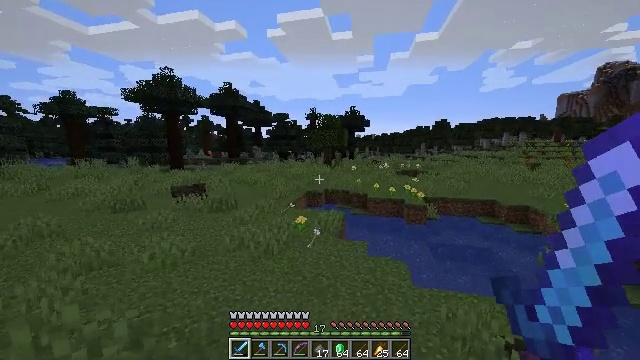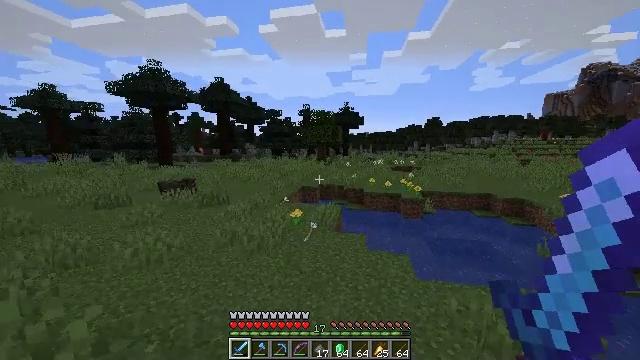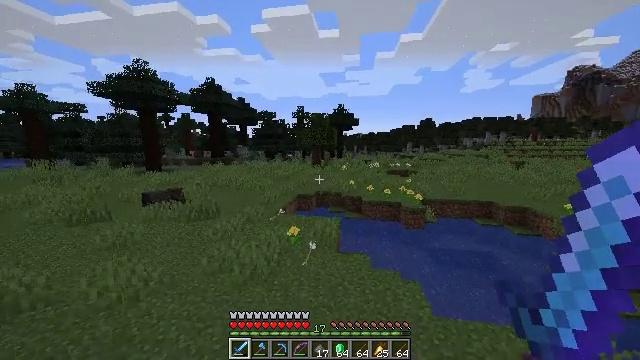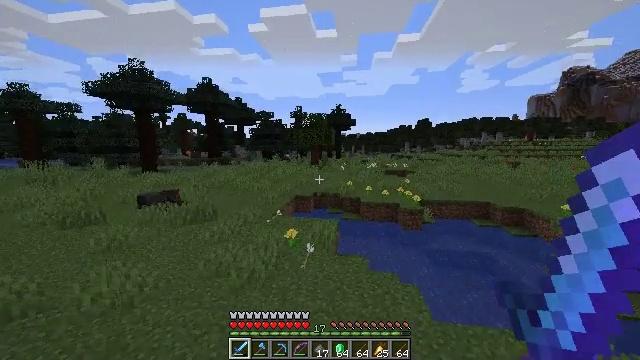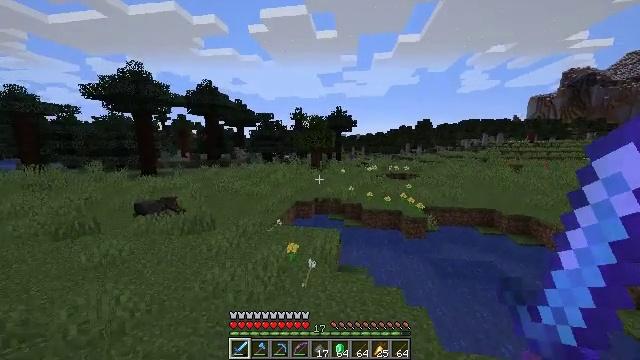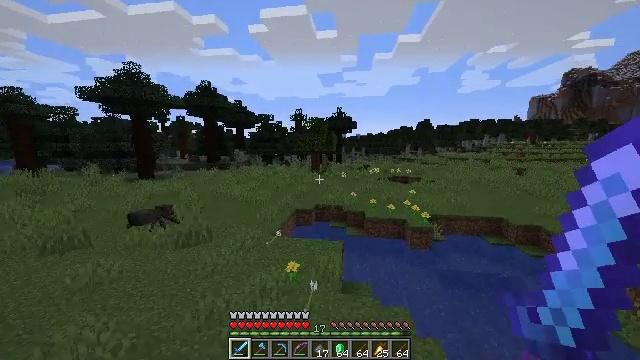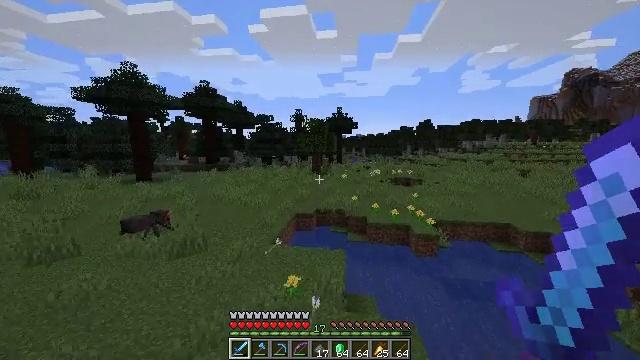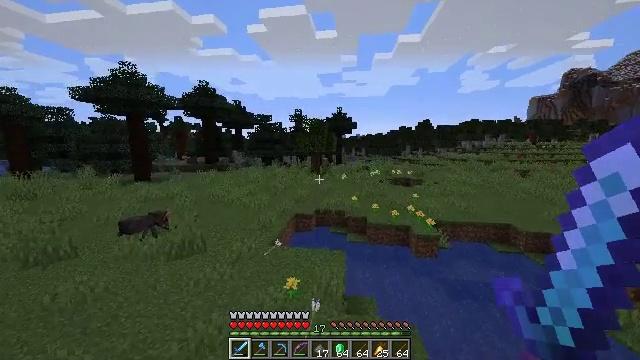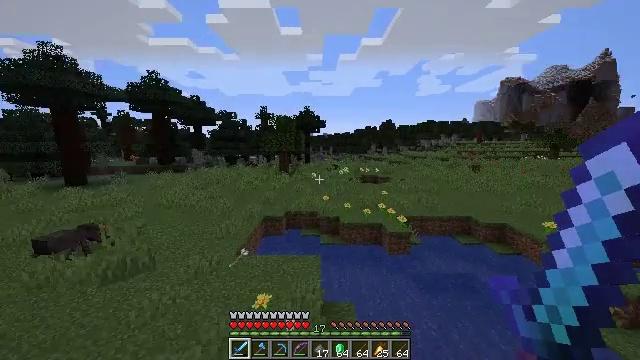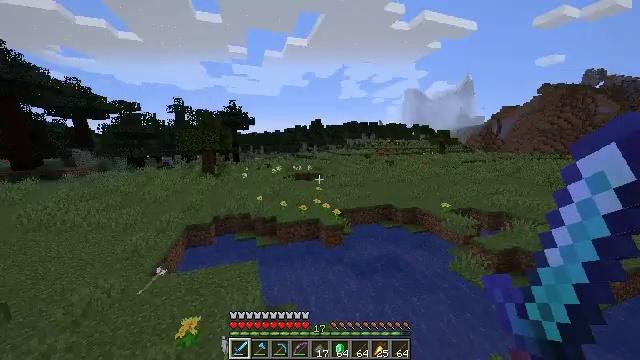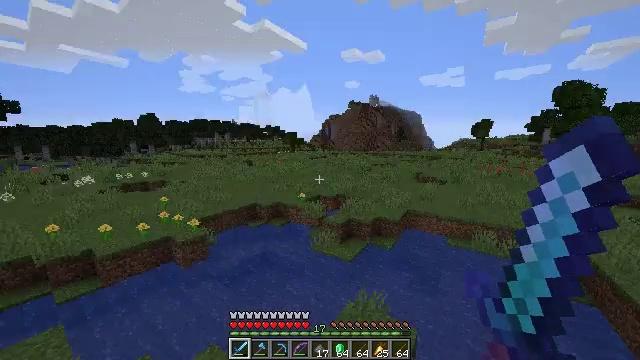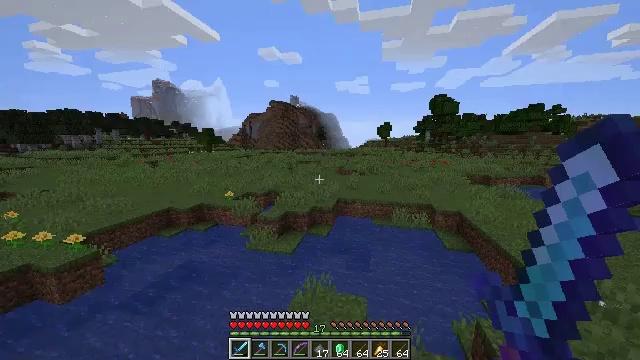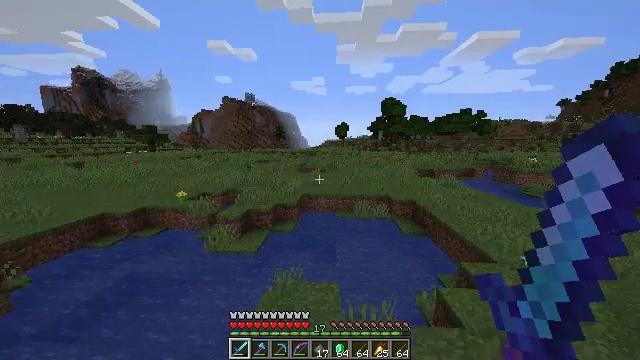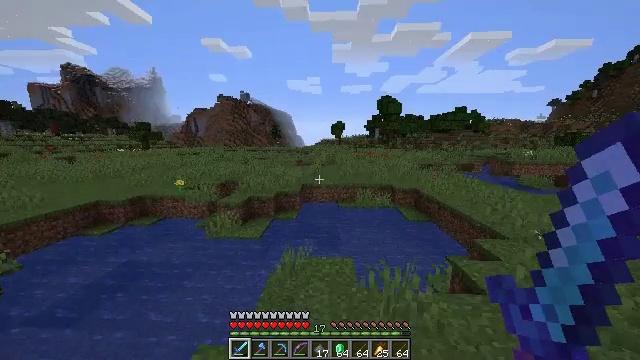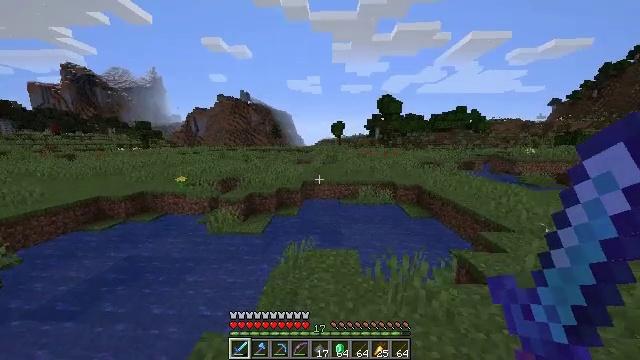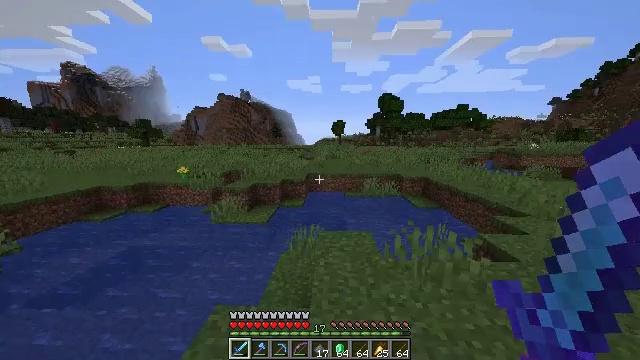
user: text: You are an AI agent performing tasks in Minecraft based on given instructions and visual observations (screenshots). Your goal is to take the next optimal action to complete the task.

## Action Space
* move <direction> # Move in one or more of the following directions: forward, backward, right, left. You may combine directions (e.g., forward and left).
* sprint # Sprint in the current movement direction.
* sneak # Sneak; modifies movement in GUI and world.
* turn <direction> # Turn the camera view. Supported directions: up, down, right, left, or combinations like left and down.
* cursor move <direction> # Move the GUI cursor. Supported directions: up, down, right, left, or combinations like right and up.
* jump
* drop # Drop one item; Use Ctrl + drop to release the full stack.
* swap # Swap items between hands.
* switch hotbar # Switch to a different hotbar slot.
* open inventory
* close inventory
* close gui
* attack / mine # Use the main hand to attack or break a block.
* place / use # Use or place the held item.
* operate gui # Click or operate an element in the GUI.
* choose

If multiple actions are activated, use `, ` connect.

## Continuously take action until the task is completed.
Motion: motion action
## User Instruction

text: Craft a firework rocket.
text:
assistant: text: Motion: move forward, sprint, turn right, jump
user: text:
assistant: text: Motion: move forward, sprint, turn right, jump
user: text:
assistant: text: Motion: move forward, sprint, jump
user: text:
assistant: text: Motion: move forward, sprint, jump
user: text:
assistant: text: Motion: move forward, sprint, jump
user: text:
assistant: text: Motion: move forward, sprint, jump
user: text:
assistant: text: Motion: move forward, sprint, jump
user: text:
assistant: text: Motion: move forward, sprint, turn right, jump
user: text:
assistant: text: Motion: move forward, sprint, turn right, jump
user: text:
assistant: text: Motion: move forward, sprint, turn right, jump
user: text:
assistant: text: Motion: move forward, sprint, turn right
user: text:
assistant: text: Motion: move forward, sprint, turn right
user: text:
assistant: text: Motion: move forward, turn right
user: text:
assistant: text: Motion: move forward
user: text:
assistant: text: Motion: move forward and move right, sprint
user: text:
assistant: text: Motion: move forward and move right, sprint
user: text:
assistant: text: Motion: move forward and move right, sprint
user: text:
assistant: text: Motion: move forward and move right, sprint, turn right
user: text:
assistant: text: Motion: move forward and move right, sprint, turn right
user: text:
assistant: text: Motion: move forward and move right, sprint
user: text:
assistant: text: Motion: move forward and move right, sprint
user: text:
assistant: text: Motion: move forward and move right, sprint
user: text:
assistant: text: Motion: move forward and move right, sprint
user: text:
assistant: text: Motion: move forward and move right, sprint
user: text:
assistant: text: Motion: move forward and move right, sprint
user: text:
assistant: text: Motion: move forward and move right, sprint
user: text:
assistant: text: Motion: move forward and move right, sprint
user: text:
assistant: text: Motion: move forward and move right, sprint
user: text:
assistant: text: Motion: move forward and move right, sprint
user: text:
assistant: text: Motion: move forward and move right, sprint, turn right and down